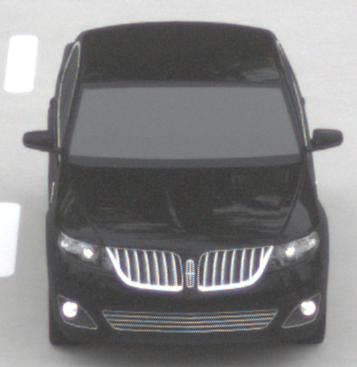
Make: Lincoln
Model: MKS
Detailed model: -
Model produced from: 2008
Model produced until: 2011
Doors: 4
Color: black
Road condition: dry road
Daytime: midday
Contrast: low contrast